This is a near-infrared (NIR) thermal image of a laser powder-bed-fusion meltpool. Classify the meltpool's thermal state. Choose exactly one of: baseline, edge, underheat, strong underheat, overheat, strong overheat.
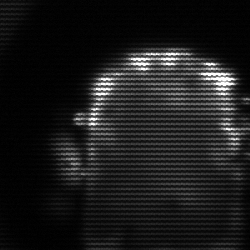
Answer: baseline